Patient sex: M
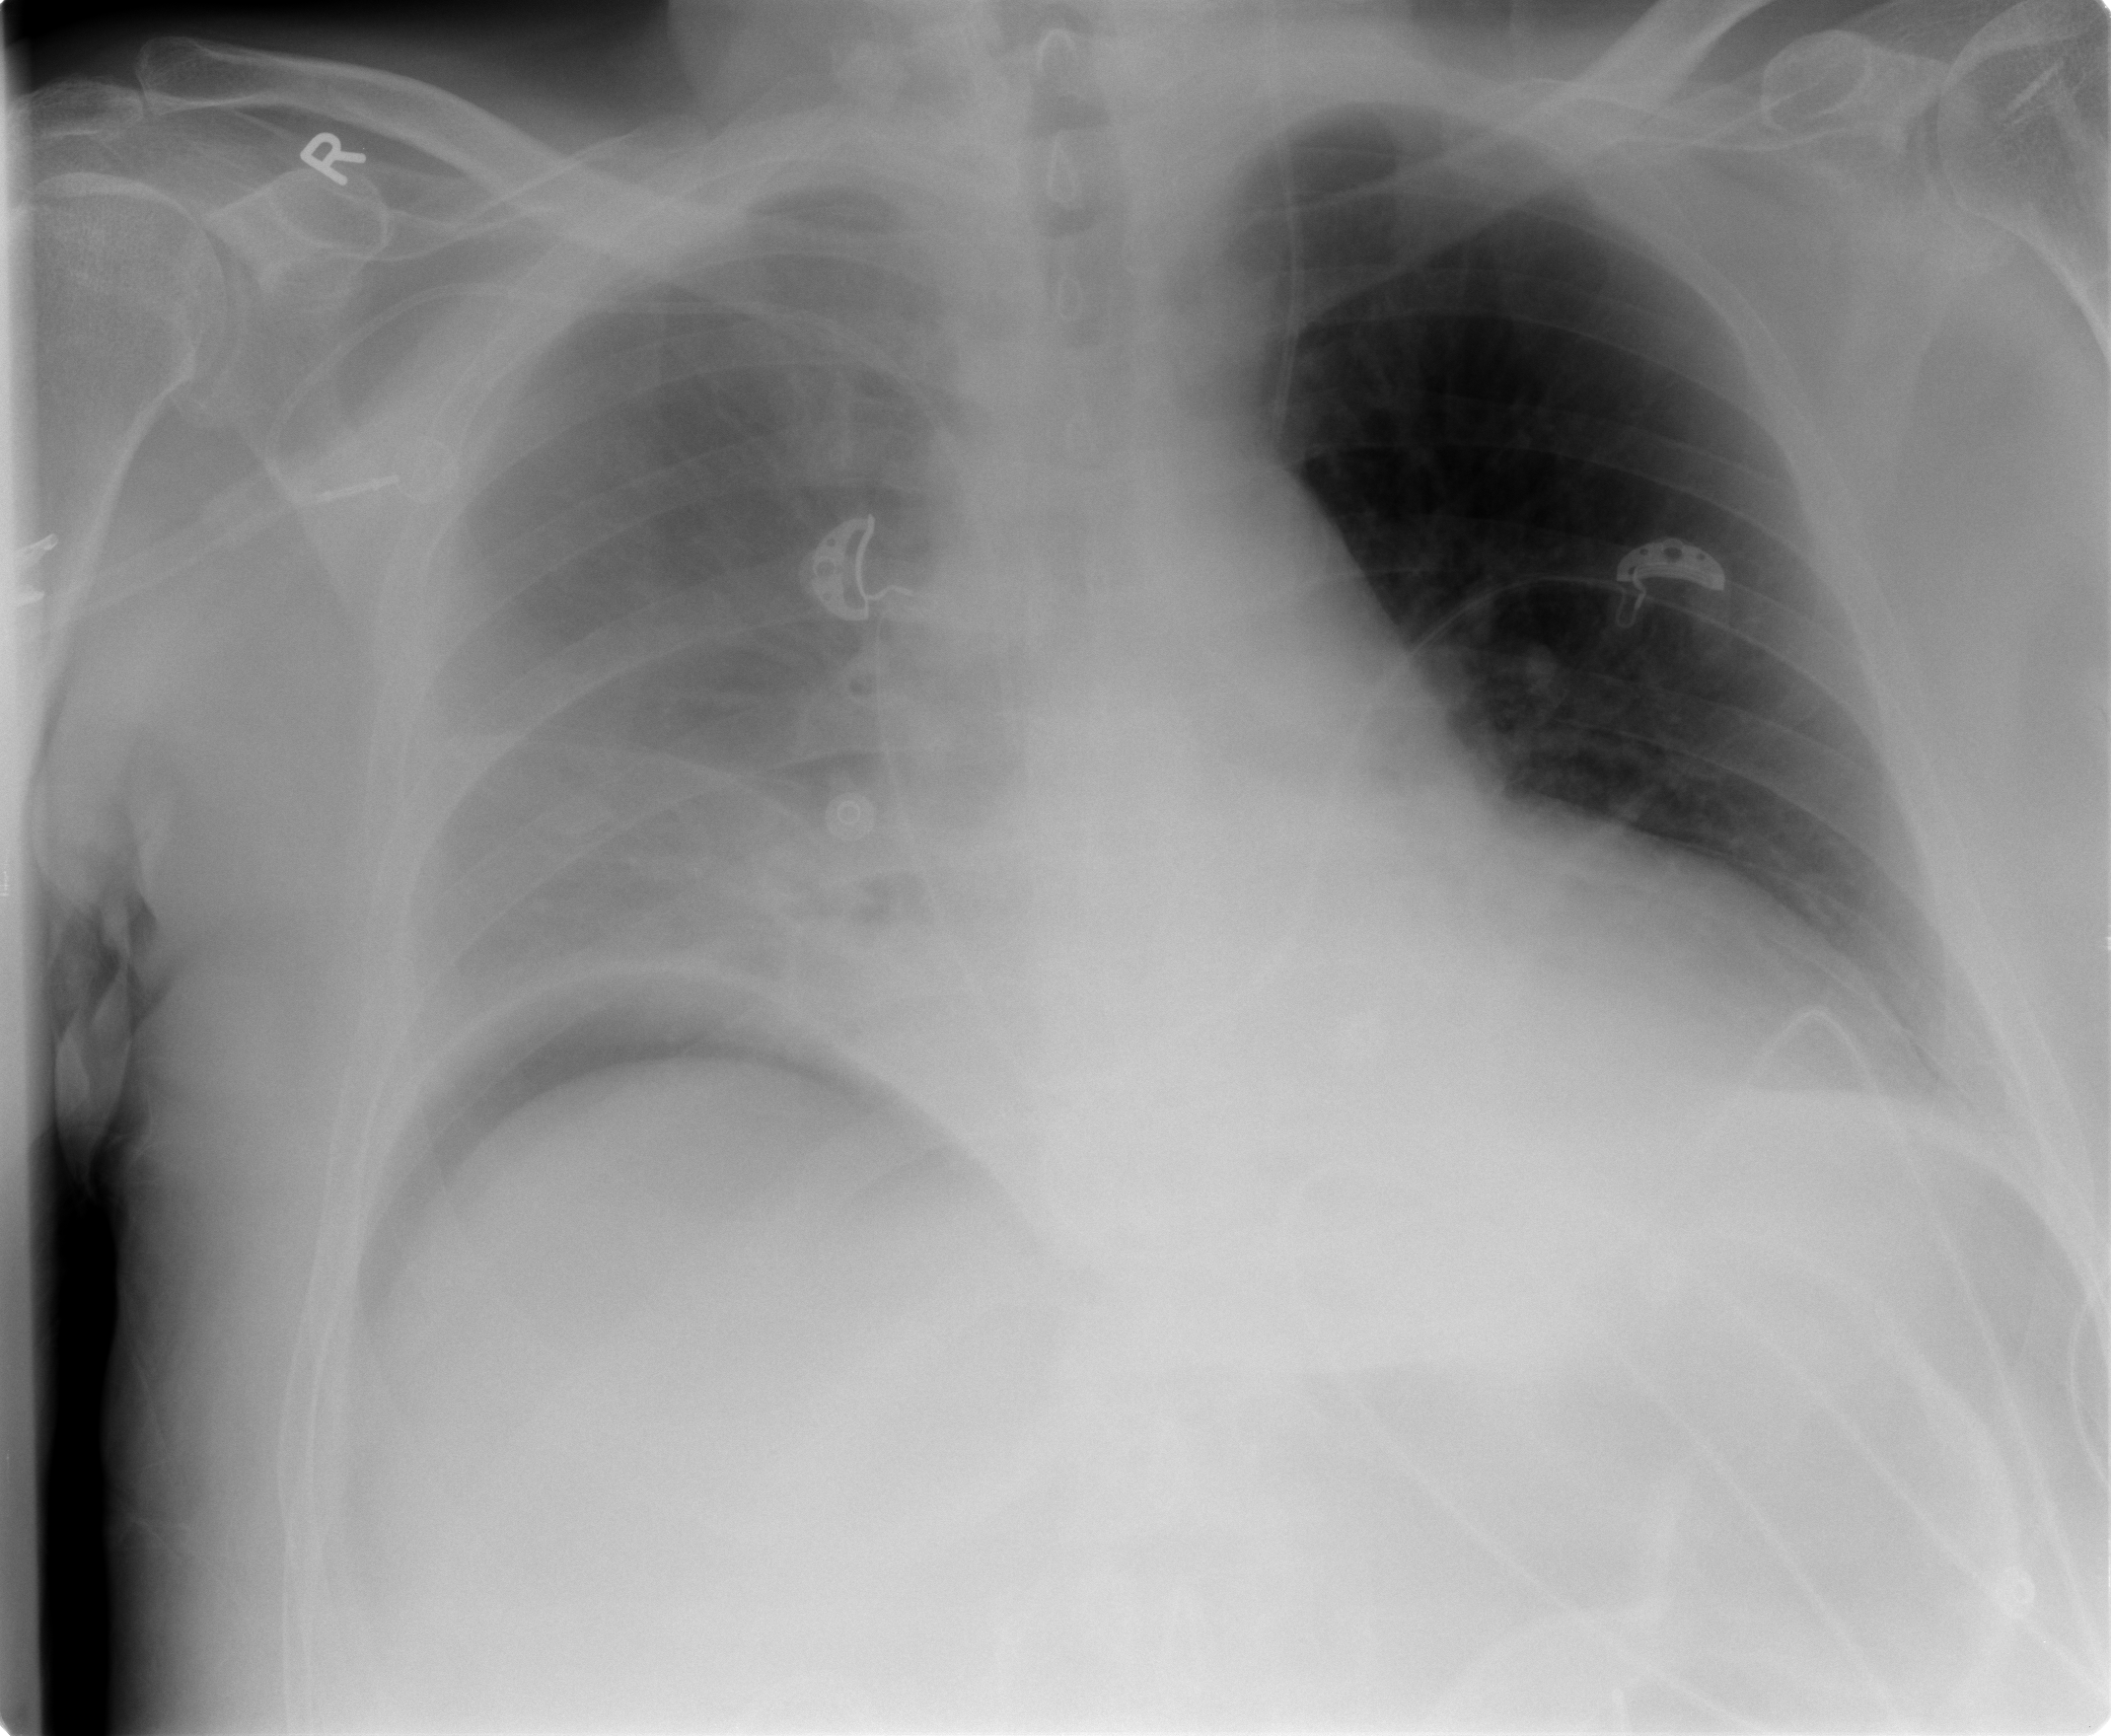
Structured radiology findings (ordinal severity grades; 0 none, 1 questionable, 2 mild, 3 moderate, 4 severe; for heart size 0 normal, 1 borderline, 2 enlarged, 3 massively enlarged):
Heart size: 0
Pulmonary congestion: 0
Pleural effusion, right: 4
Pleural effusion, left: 0
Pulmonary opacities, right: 0
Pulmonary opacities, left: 0
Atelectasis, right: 3
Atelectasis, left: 0